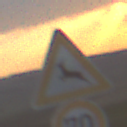
Verkehrszeichen: WildwechselRechts
Zusatzzeichen unten: Geschwindigkeit70
Umgebung: Outdoor, Nature
Tageszeit: SunriseSunset
Wetter: PartlyCloudy
Licht: Natural
Jahreszeit: NotSpecified
Kontrast: LowContrast